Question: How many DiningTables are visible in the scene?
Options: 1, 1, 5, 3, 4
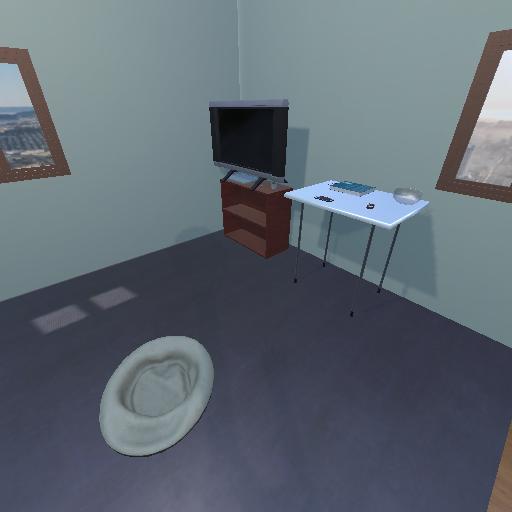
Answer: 1